Question: I have the following code that draws green squares on an image using GD:
'''
$img = imagecreatefrompng("images/dota.png");
$radiantcolor = imagecolorallocate($img, 7, 251, 15);
$direcolor = imagecolorallocate($img, 250, 2, 0);
$x = array(
0 => 38,
1 => 45,
2 => 25,
3 => 29,
4 => 34,
5 => 62,
6 => 83,
7 => 116,
8 => 76,
9 => 135,
10 => 232,
);
$y = array(
0 => 234,
1 => 240,
2 => 205,
3 => 161,
4 => 116,
5 => 219,
6 => 198,
7 => 171,
8 => 256,
9 => 260,
10 => 257,
);
foreach ($towerstatus_radiant as $key => $tower){
if ($tower == 1){
$x = $x[$key];
$y = $y[$key];
imagefilledrectangle($img, $x, $y, $x+8, $y+8, $radiantcolor);
}
}
header('Content-Type: image/png');
imagepng($img);
'''
It works just fine with the first square, but after that, the squares just seems to be placed in the top left corner, like this:

Why could this be?
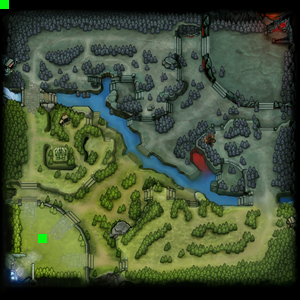
Answer: You are overwriting your $x and $y variables here:
'''
$x = $x[$key];
$y = $y[$key];
'''
You need to use different variable names here.